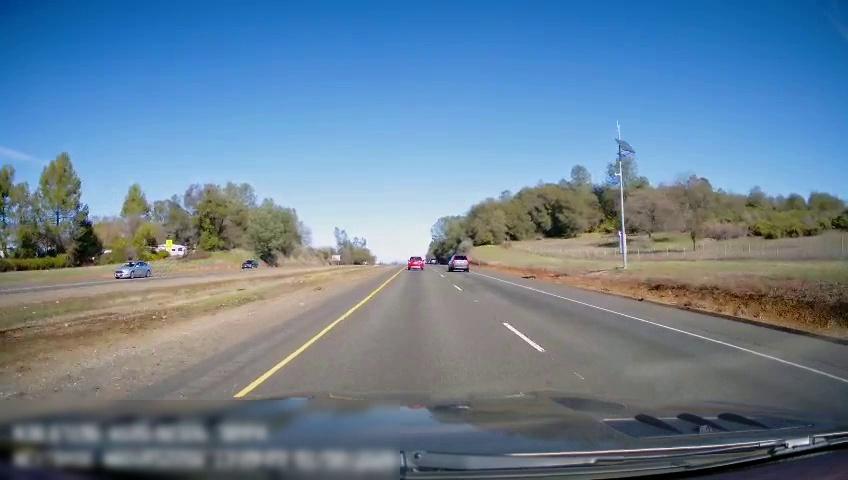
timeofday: Day
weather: Sunny
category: Drivable Space
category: Drivable Space
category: Vehicles | SUV
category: Vehicles | SUV
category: Vehicles | Car
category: Vehicles | Car
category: Lanes | Current Lane
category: Lanes | Current Lane
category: Lanes | Alternate Lane
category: Traffic | Signs